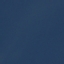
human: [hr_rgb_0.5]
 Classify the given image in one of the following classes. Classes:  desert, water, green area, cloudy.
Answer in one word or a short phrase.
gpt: water